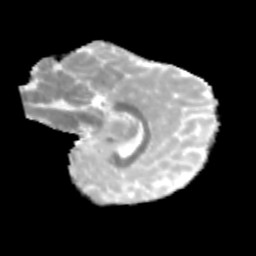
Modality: MD
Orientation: sagittal
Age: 10
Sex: female
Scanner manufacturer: siemens
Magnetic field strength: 3 T
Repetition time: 3.8 s
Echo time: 0.07 s